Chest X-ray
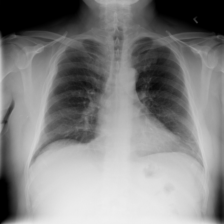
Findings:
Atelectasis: negative
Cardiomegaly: negative
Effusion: negative
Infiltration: negative
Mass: negative
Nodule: negative
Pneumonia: negative
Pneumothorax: negative
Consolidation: negative
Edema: negative
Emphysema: negative
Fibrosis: negative
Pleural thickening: negative
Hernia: negative